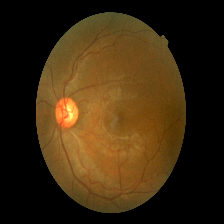
Diabetic retinopathy grade: Mild